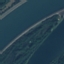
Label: River